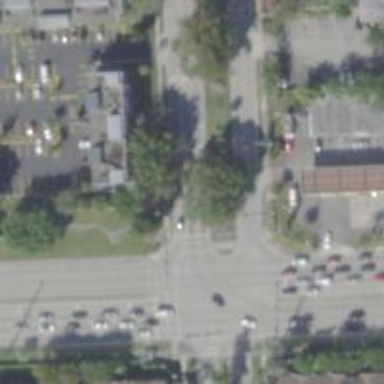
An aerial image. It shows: Footway on asphalt with marked crossing lines.